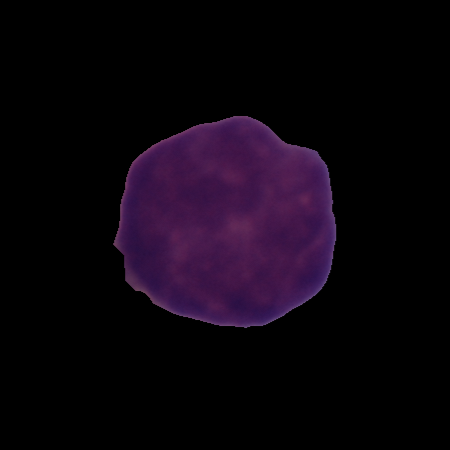
Label: cancer